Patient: sex F, age 66
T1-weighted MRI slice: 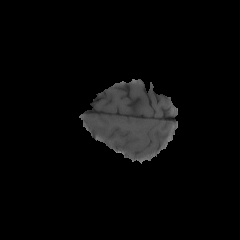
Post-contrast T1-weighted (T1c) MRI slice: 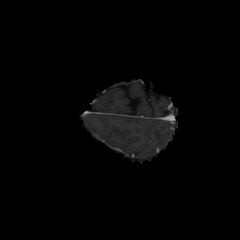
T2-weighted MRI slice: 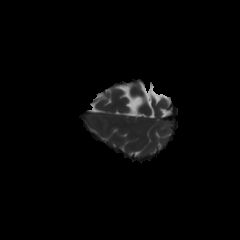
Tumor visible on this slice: no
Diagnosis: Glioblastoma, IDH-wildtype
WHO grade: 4